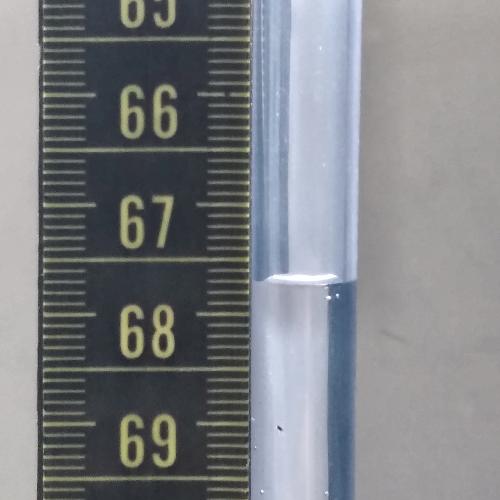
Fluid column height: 67.7 cm